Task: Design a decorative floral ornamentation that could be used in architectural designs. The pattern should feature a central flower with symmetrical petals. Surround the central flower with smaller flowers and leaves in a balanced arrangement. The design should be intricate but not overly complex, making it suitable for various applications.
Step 757:
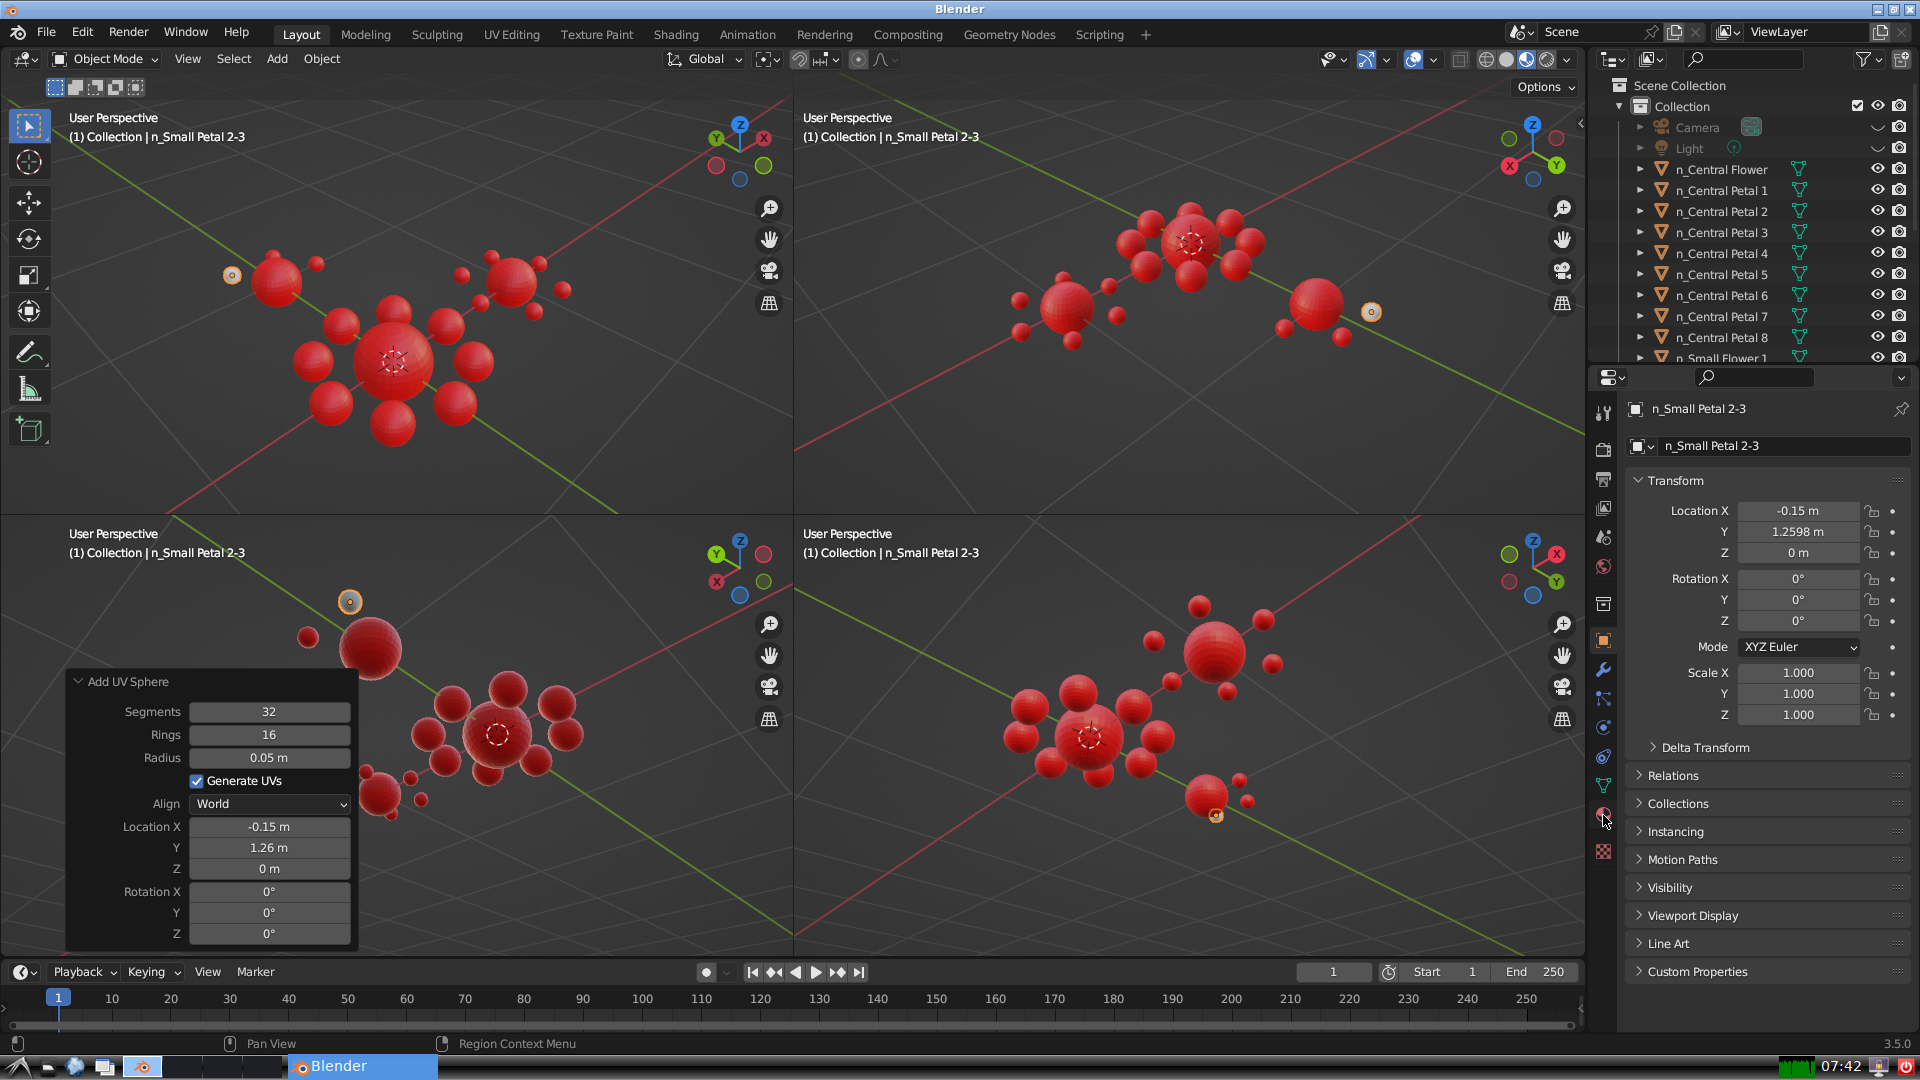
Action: click: no